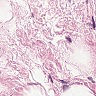
Metastatic tissue present: no